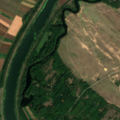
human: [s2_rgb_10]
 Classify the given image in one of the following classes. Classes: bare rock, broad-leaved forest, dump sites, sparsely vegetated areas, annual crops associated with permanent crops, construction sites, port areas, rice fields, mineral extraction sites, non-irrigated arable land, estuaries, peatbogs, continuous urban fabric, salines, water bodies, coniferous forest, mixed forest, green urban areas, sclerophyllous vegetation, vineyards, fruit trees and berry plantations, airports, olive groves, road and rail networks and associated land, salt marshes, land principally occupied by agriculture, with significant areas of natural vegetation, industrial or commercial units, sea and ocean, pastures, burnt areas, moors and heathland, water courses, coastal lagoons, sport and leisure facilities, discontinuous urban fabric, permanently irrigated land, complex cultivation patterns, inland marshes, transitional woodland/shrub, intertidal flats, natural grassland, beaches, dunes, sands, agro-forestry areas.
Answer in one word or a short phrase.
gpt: non-irrigated arable land, land principally occupied by agriculture, with significant areas of natural vegetation, broad-leaved forest, natural grassland, transitional woodland/shrub, water courses